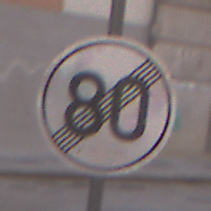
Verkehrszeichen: EndeGeschwindigkeit80
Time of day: MorningAfternoon
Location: Outdoor (Urban)
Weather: PartlyCloudy
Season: NotSpecified
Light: Natural